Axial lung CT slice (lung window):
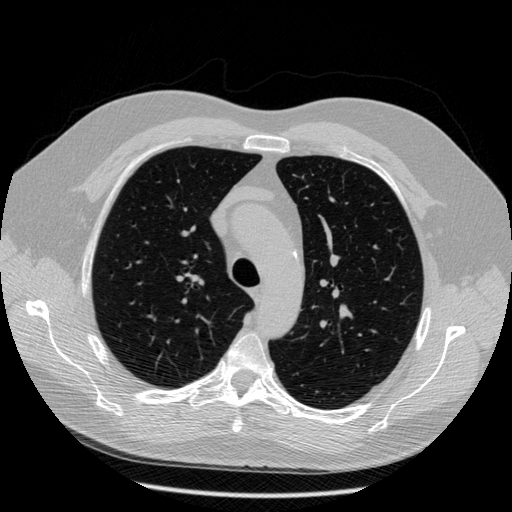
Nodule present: no